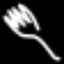
Label: fork